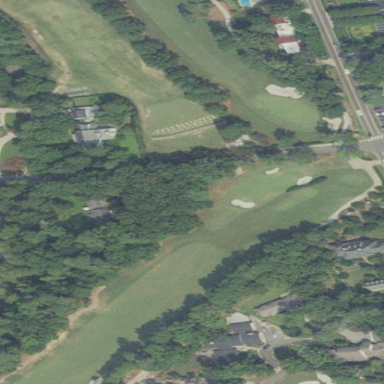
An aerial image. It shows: Grassy area designated as driving range for golf.